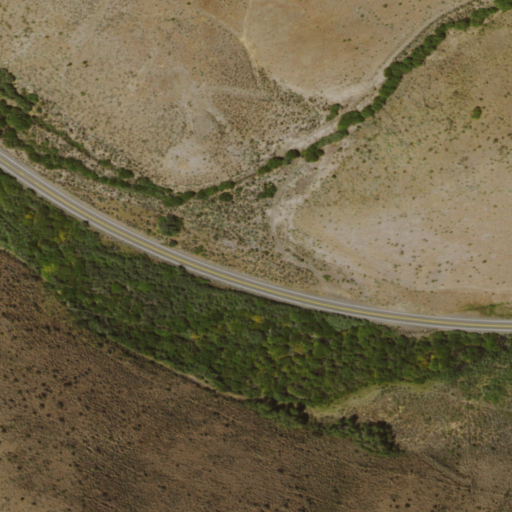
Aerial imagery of valley in Nevada named Starvation Canyon containing shrub, woody wetlands, grassland, and open development